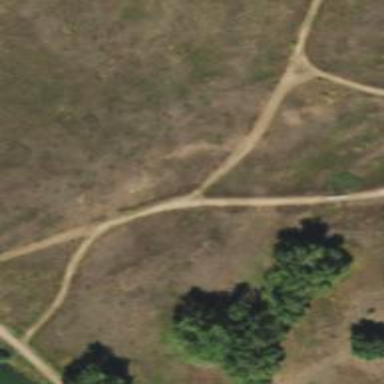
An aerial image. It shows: Path with embankment.